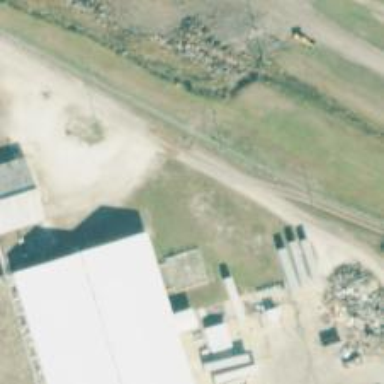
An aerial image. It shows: Abandoned railway spur.